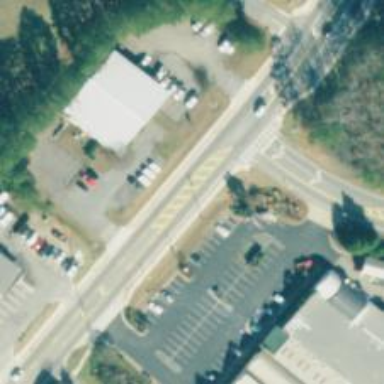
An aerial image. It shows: Tertiary road with separate sidewalks.